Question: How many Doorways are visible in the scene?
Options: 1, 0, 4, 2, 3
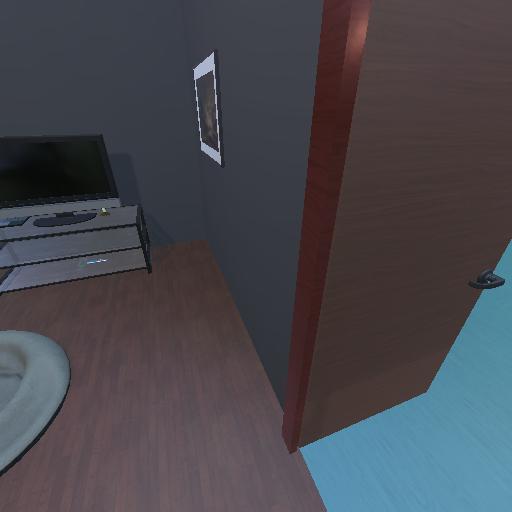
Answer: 1